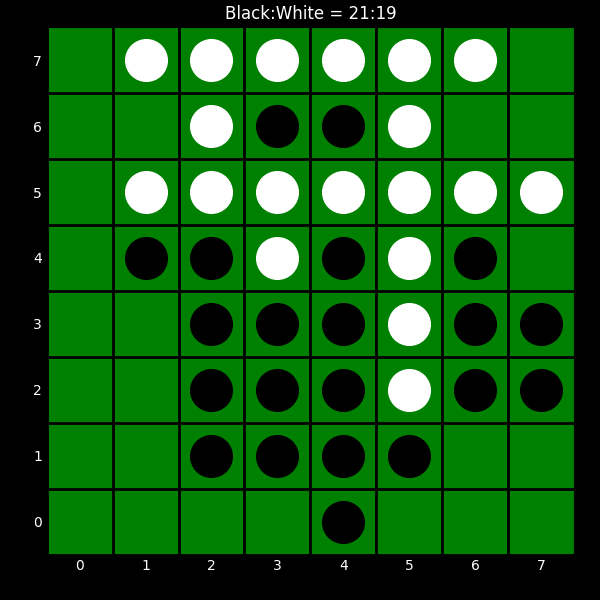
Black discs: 21
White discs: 19